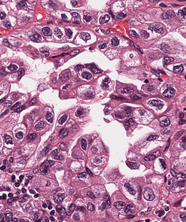
Tumor epithelial tissue: yes
Tumor-associated stroma tissue: no
Normal tissue: no